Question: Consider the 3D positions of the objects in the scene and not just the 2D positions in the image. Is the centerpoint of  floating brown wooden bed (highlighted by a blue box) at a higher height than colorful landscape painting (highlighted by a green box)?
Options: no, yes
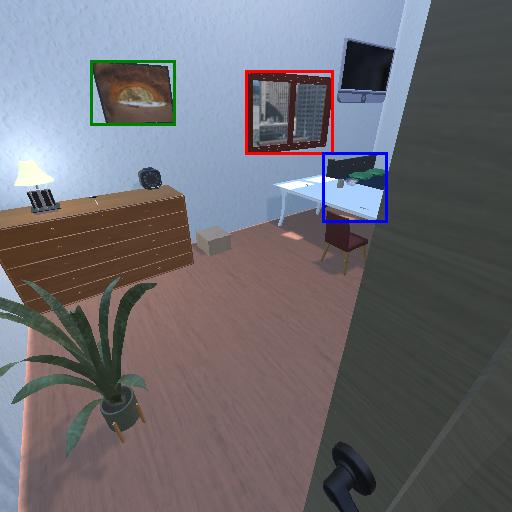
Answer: no